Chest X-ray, PA view. Patient: 32 years old, sex F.
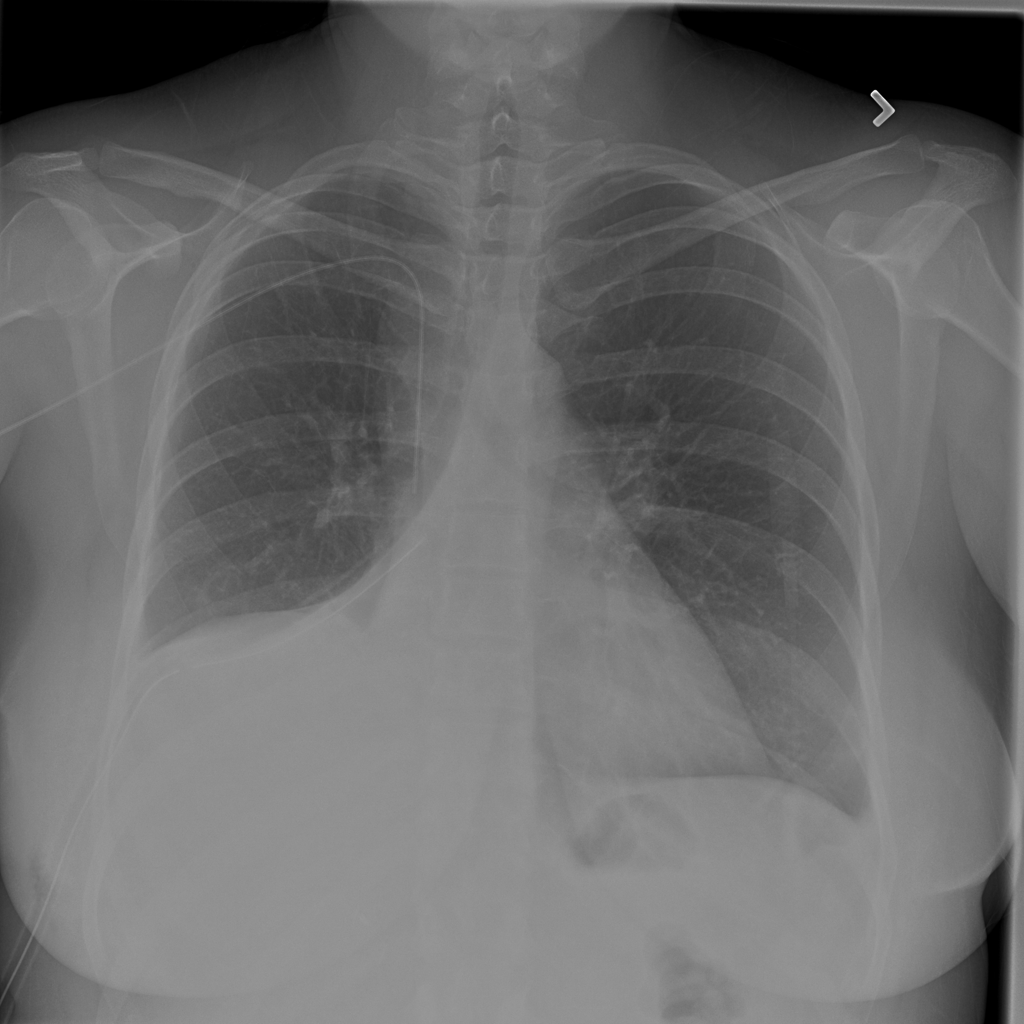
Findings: No Finding